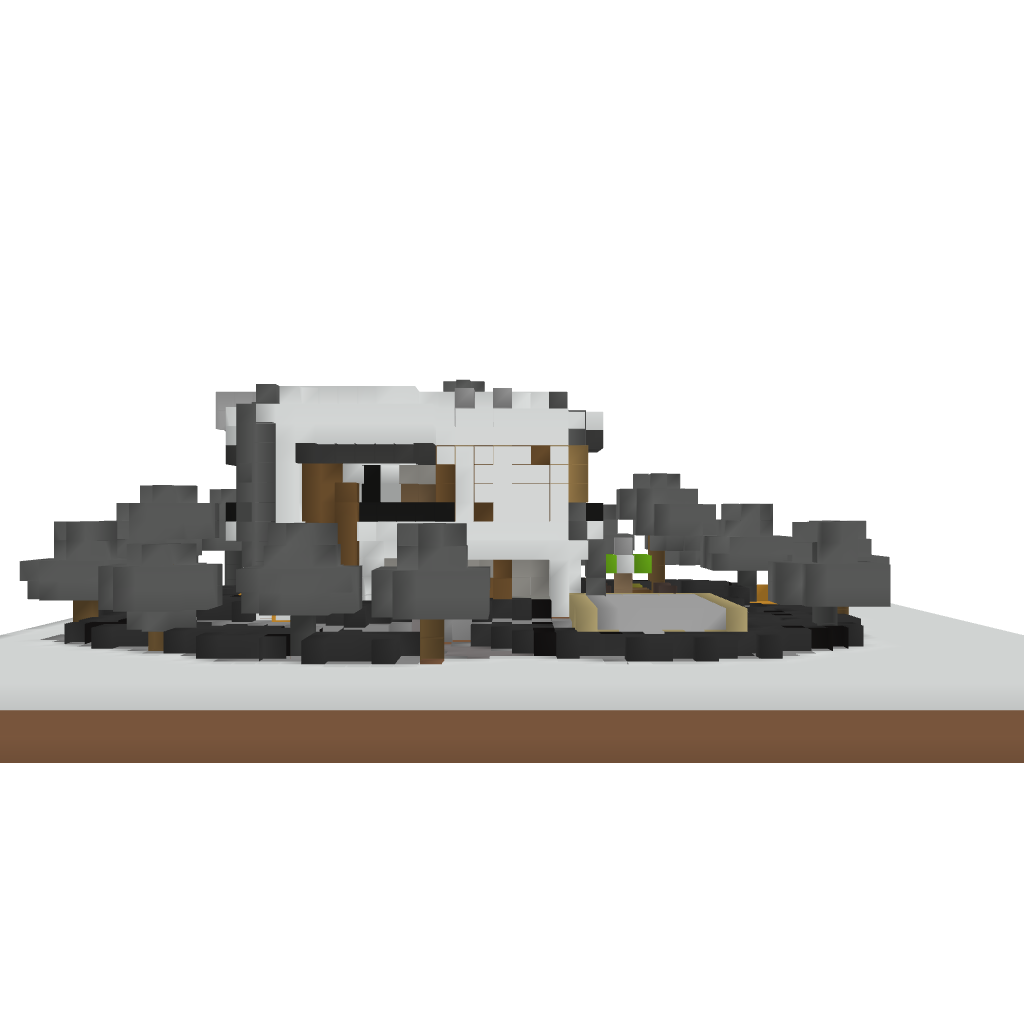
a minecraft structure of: Luxury House #5